Question: I have the following set up.
Using:
- - -
I have one main "router controller" to control my app. This controller reaches to use the controllers that represent a "tab"/area of the site. The example depicted illustrates my desire to use user tab's designated controller.
-
-
-

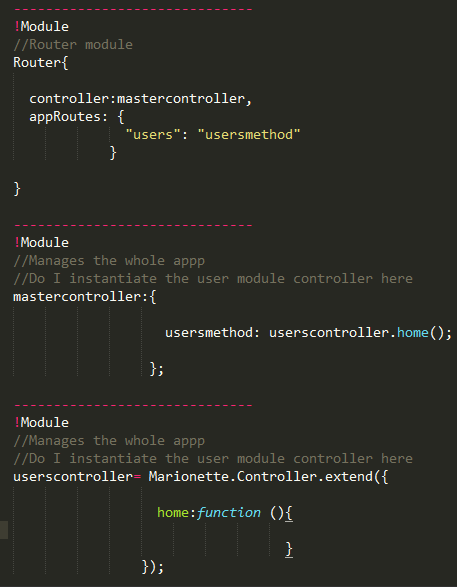
Answer: I you're asking 2 questions:
1. "How do I write my sub-controllers so they return something useful?"
2. "How do I manage sub-views?"
This is quite easy in require with the define directive:
'''
define(["underscore", "jquery", "backbone", "marionette"],
function(_, $, Backbone, Marionette) {
var SubController = Marionette.Controller.extend({
// your code here...
});
}
return SubController;
);
'''
As you can see we return the controller object reference. This is passed to the subsequent main controller:
'''
define(["underscore", "jquery", "backbone", "marionette", "path/to/SubController"],
function(_, $, Backbone, Marionette, MyController) {
var MacroController = Marionette.Controller.extend({
initialize: function(options) {
this.subController = new SubController();
}
});
}
return MacroController;
);
'''
Marionette gives you lots of options to manage views. Since I don't know exactly how you're code is structured it's hard to answer this directly.
Typically your will define some main to manage application views. If you're user tab structure the entire app, I'd say this is the right place to manage this. If not, Marionette offers the object. A is basically:
> ...a hybrid of an ItemView and a collection of Region objects. They are ideal for rendering application layouts with multiple sub-regions managed by specified region managers. <URL>
objects take views and through some Marionette structure auto-magically handle closing events (for the most part anyway) and other clean up associated with views.
Here's a quote from the docs:
> Regions provide consistent methods to manage, show and close views in your applications and layouts. They use a jQuery selector to show your views in the correct place.
I were building this I would avoid the master controller, however, and might structure this accordingly:
'''
MyApplication
// TabsController manages the layout below
TabsController
// Layout will manage tab clicks and swapping out content
// in the tabsContentRegion
TabLayout
#tabsContentRegion
'''
I always find <URL> a great reference for Marionette application structure.
Let me know if you need any more help.